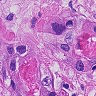
Metastatic tissue present: yes